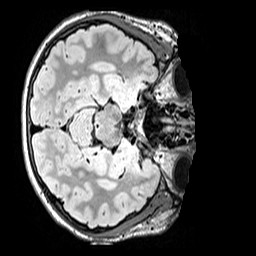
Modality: FLAIR
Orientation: axial
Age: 13
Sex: male
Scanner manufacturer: siemens
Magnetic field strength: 3 T
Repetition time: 5 s
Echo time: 0.388 s